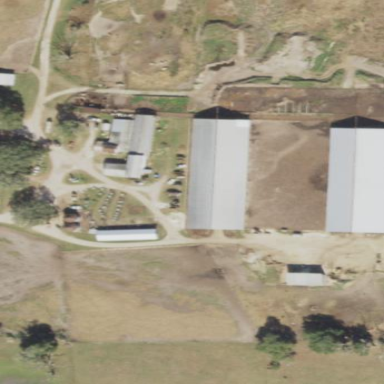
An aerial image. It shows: Dairy farmyard.